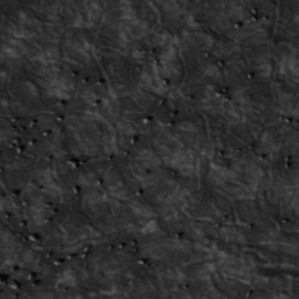
Label: non_frost